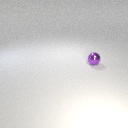
small purple metal sphere